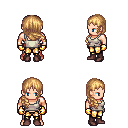
a pixel art fantasy rpg character, male body template, human, light skin, white pirate shirt, gold greaves, light blonde right-swept hairstyle, gold gloves, maroon shoes, four views (front, back, left, right), 2x2 character sprite sheet, small pixel art, hard edges, no anti-aliasing